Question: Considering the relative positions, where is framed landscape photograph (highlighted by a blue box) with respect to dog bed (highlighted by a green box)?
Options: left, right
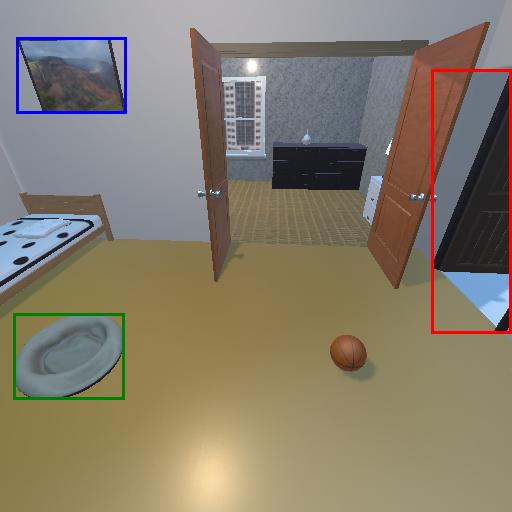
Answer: left